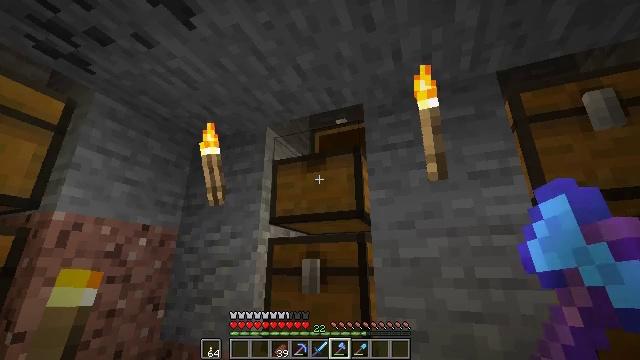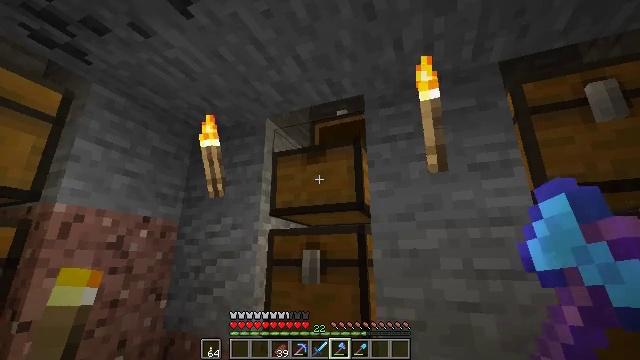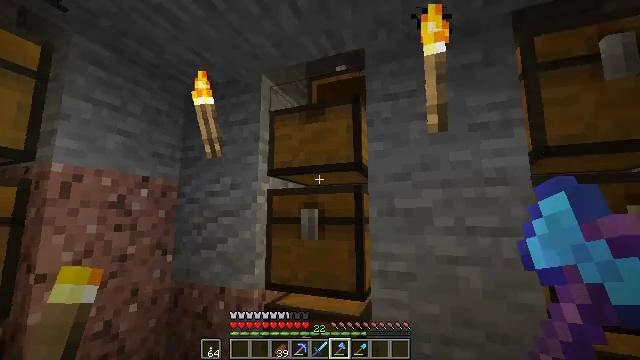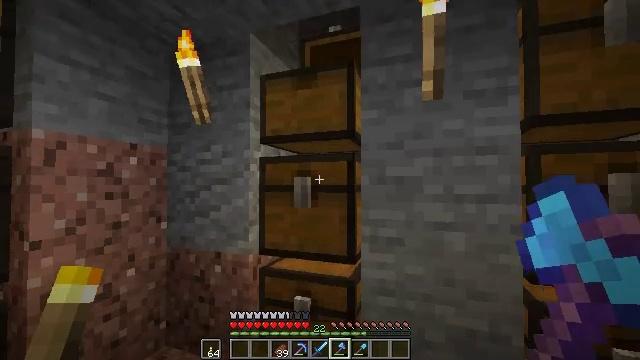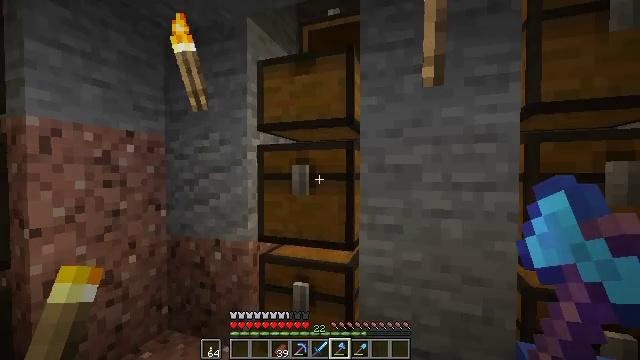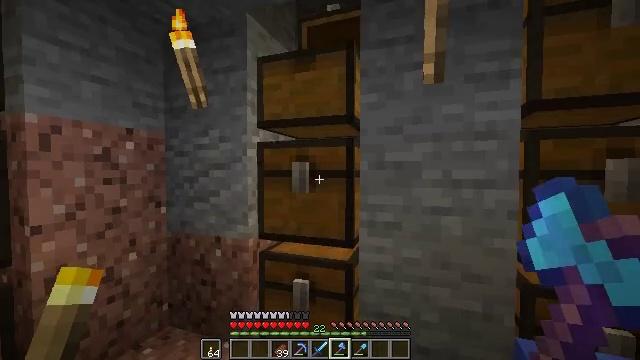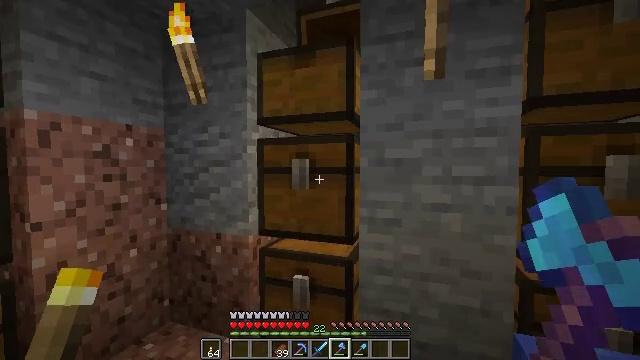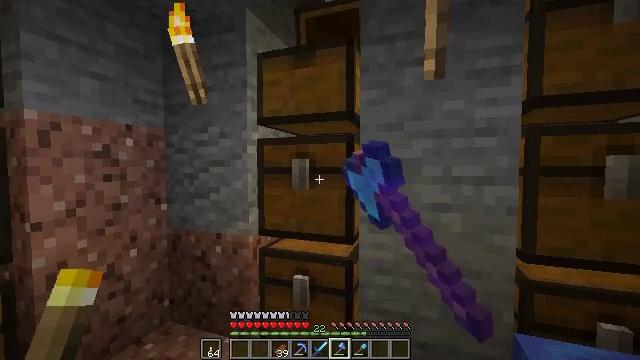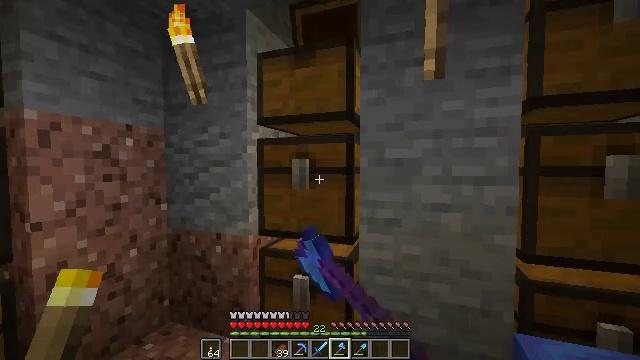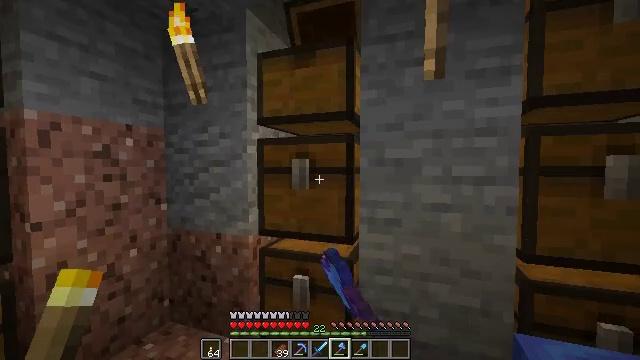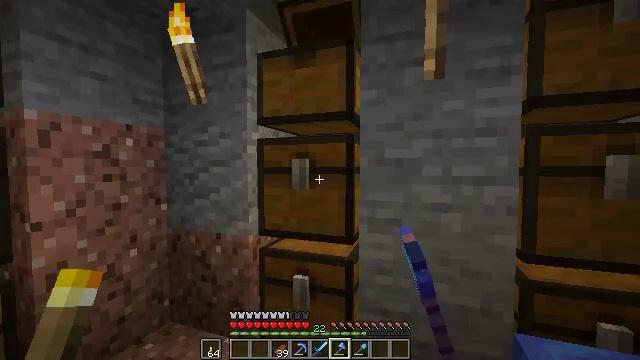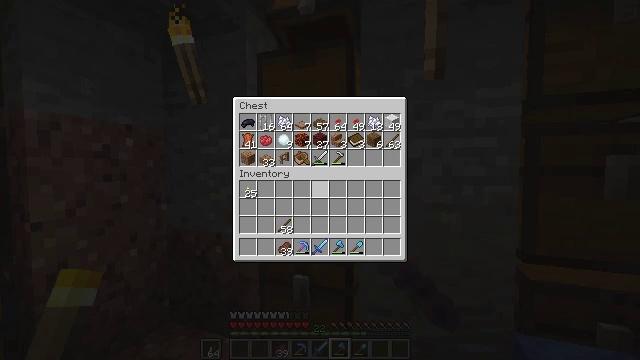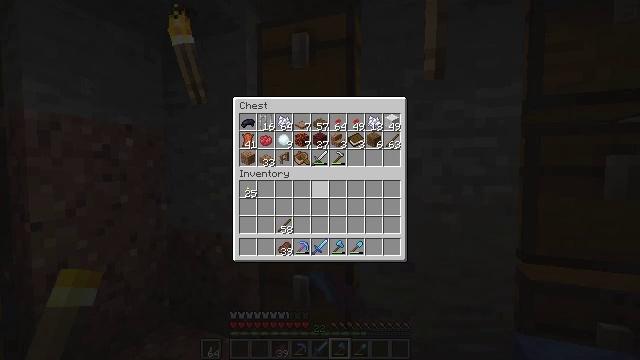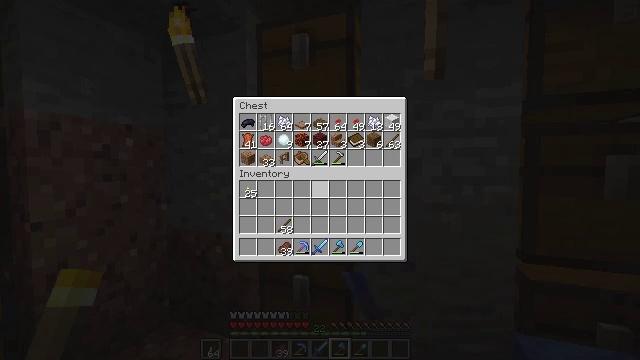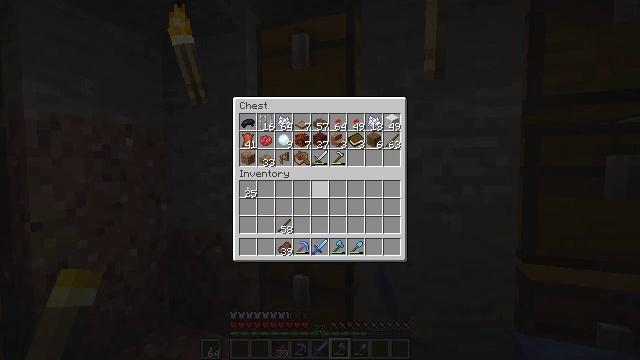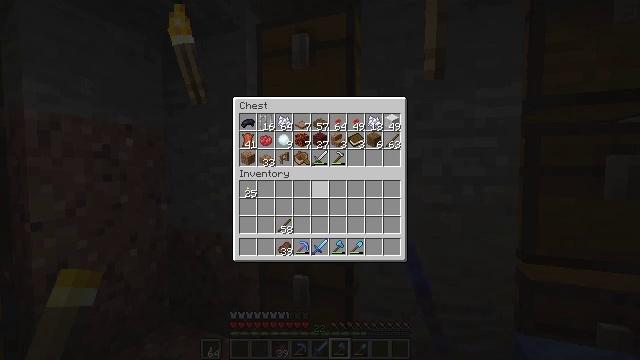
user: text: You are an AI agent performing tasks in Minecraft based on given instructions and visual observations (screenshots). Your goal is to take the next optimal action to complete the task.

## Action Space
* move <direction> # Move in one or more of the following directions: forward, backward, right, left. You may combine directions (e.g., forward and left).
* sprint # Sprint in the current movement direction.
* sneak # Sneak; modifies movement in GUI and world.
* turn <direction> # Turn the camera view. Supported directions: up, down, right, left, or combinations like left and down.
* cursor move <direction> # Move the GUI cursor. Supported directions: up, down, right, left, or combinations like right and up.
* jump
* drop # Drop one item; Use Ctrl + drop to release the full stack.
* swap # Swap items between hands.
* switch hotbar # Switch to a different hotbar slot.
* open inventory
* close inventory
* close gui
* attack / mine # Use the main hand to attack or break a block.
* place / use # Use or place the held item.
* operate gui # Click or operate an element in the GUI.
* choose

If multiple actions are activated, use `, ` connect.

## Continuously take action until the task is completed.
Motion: motion action
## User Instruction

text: Mine a chest to move it.
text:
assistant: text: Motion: turn down
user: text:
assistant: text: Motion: turn down
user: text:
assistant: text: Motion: turn right and down
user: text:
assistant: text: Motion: turn down
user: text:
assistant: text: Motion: no_op
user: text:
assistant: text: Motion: use / place
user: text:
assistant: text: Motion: use / place
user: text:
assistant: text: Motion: use / place
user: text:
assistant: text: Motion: use / place
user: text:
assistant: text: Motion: use / place
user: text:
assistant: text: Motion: open gui
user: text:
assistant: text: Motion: no_op
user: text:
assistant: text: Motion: no_op
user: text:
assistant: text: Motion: no_op
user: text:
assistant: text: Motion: no_op
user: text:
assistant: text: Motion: no_op
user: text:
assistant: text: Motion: no_op
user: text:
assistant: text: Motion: no_op
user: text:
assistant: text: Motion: no_op
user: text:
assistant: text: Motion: no_op
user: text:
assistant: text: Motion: no_op
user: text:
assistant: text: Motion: no_op
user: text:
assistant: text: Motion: no_op
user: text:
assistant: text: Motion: no_op
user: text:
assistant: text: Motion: no_op
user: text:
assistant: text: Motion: no_op
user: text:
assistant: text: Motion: no_op
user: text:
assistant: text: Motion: no_op
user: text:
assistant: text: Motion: sneak, cursor move left
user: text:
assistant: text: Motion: sneak, cursor move left